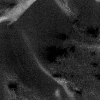
Atmospheric dust classification: not_dusty